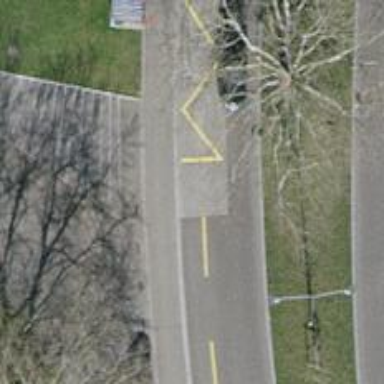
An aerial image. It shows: Trolleybus stop position for public transport.